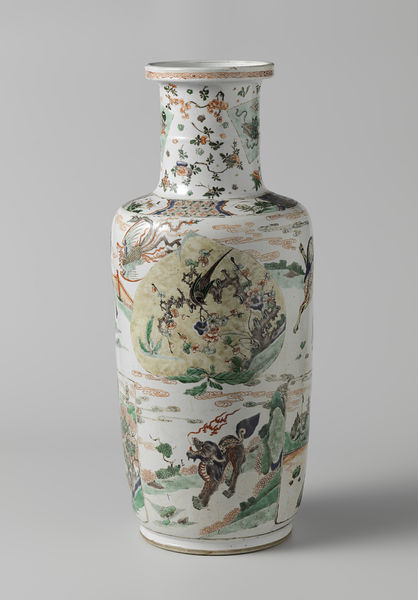
Titel: Vaas met vogels en bloemtakken
Standort: Amsterdam
Institution: Rijksmuseum
Schlagwörter: beige, grün, people, red, white, black, green, painting, decorative, flowers, japanese, brown, plant, vase, flower, heaven, tree, landscape, orange, trees, grass, plants, road, color, animals, bird, birds, wings, scene, bridge, weiss, historical, colorful, colourful, large, pastel, fire, chinese, vegetation, asian, blumen, dragon, china, pottery, oriental, scenes, photograph, hund, monster, geisha, porcelain, porcellain, shape, tier, dragons, fantasy, glazed, detailed, jar, asia, blatt, fighter, porzellan, ming, chinesisch, verzierungen, ninja, bonsai, verierung, lipped, dragonvase, breathing, procellain, mythical beasts